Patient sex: M
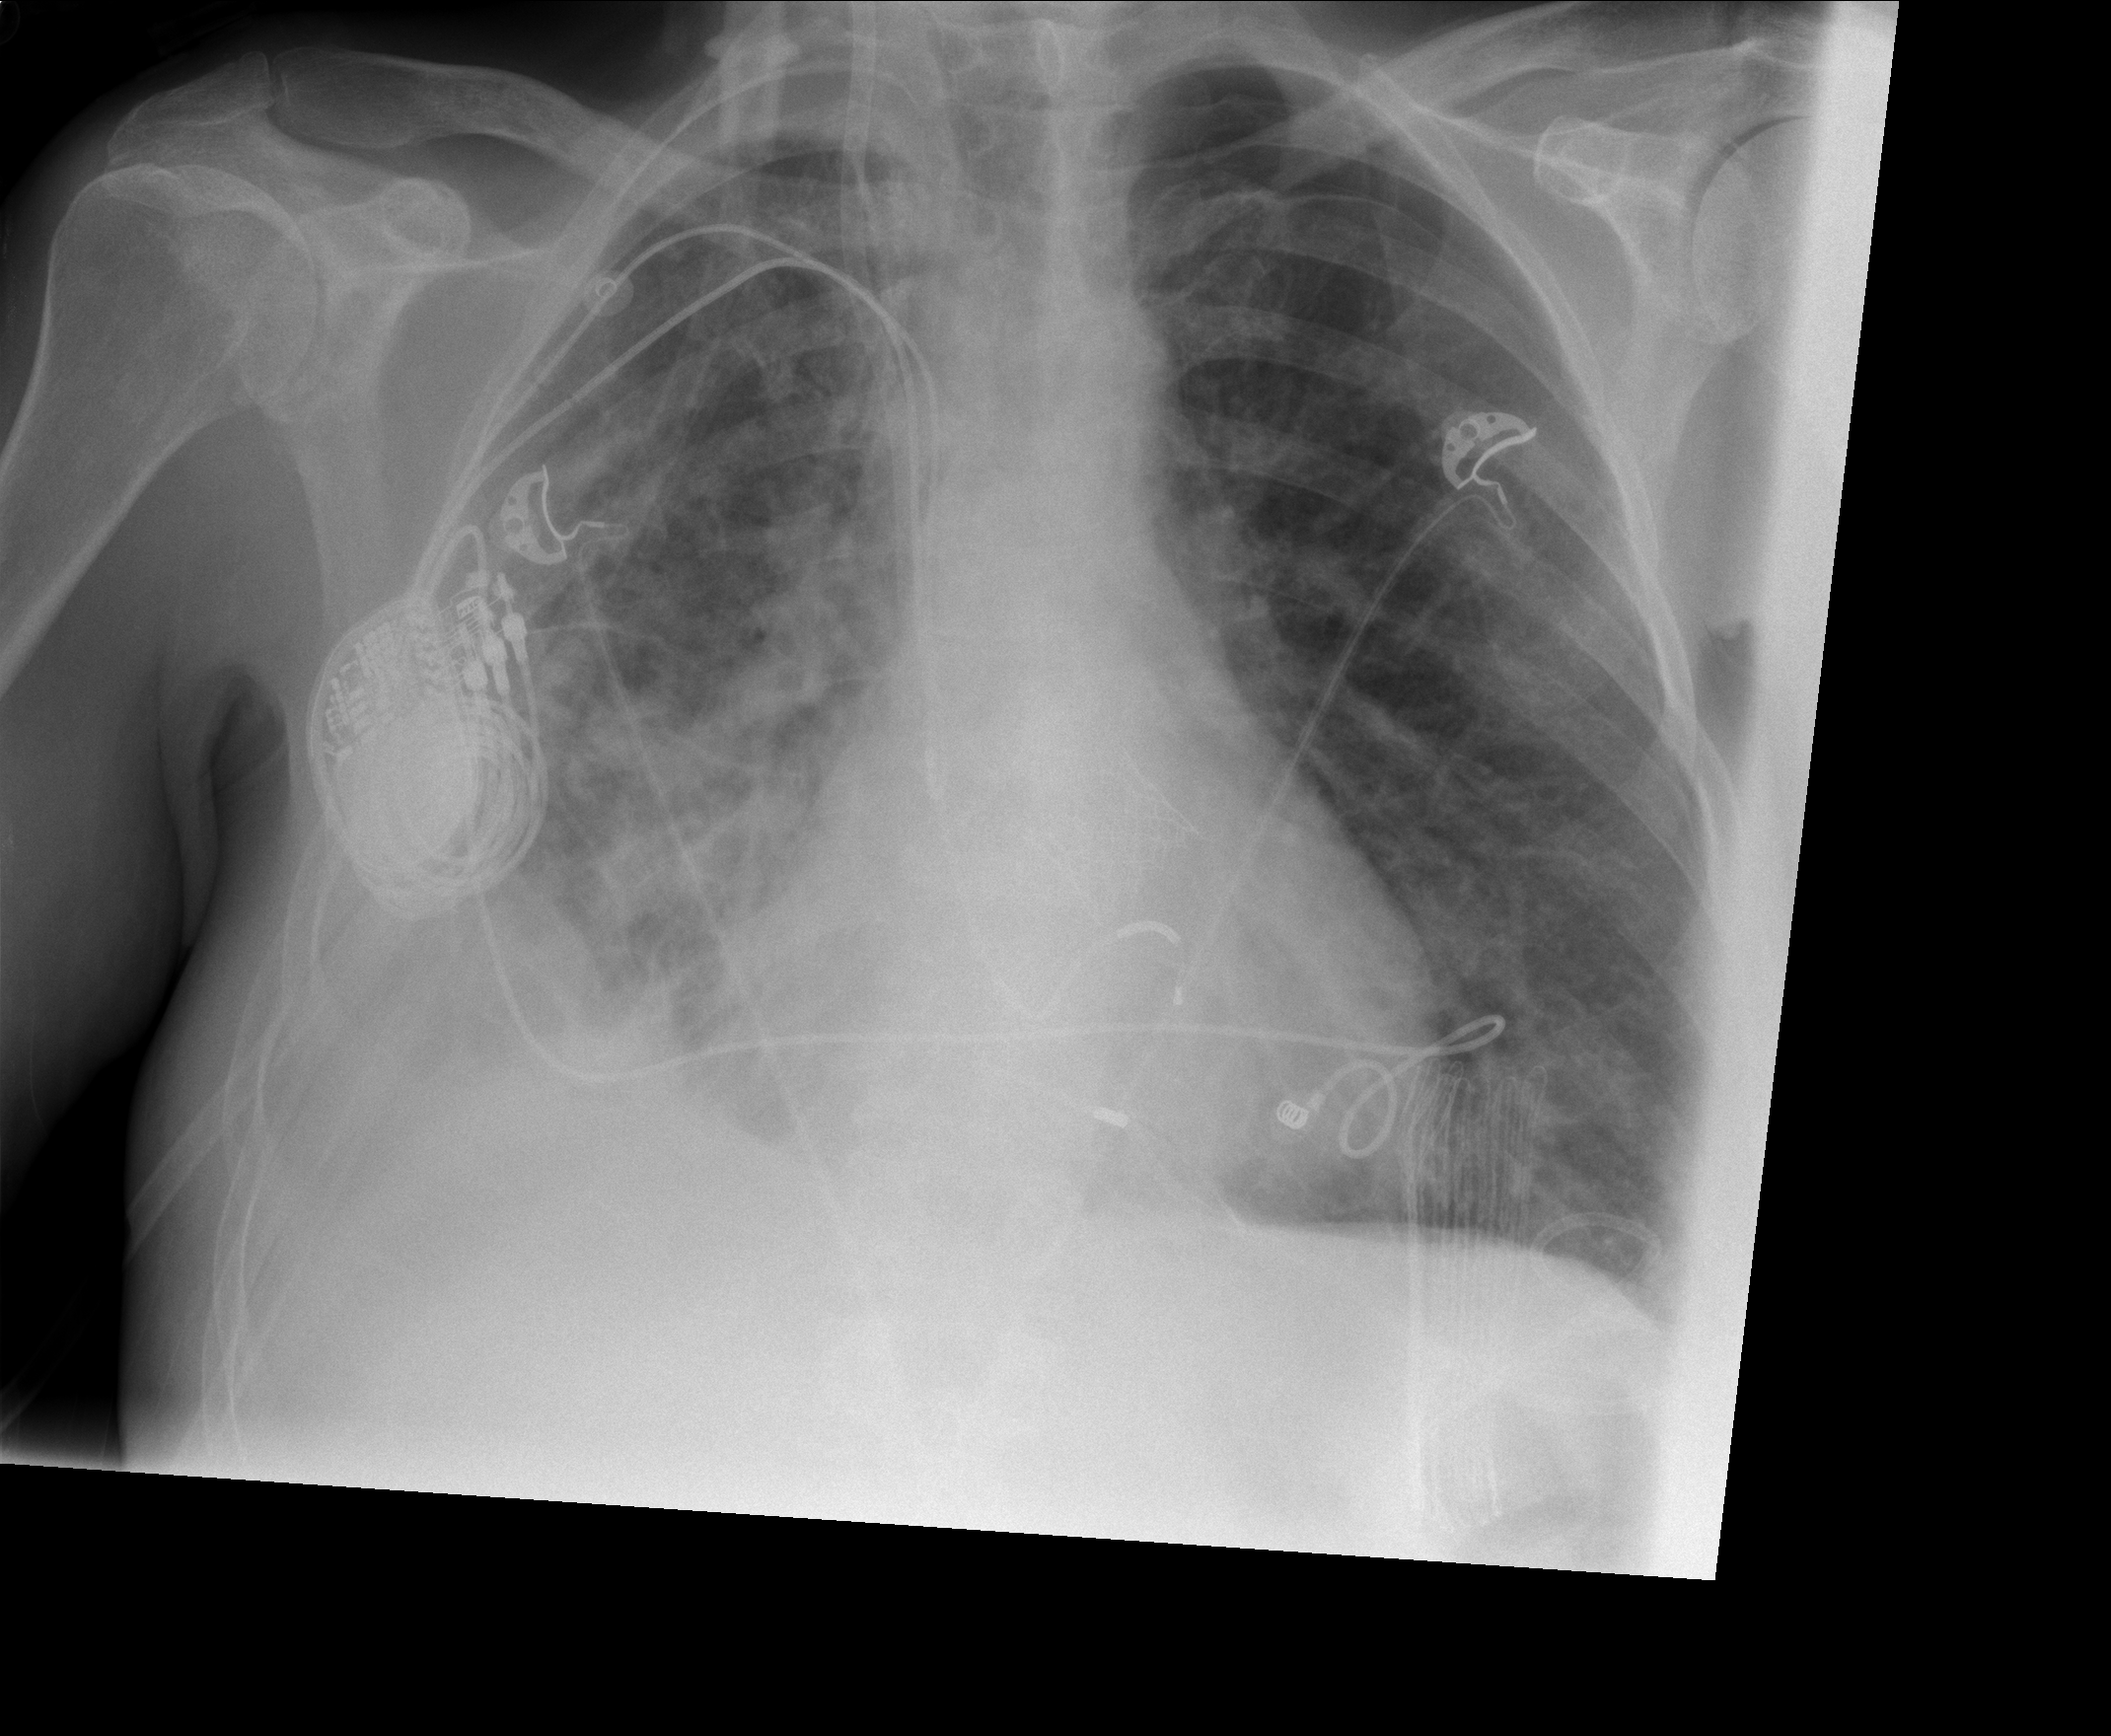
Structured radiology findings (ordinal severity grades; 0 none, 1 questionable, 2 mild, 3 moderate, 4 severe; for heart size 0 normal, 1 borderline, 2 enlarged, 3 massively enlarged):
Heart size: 0
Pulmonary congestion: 2
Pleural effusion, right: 3
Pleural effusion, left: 1
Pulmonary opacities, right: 3
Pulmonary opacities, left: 1
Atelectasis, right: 3
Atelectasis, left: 2